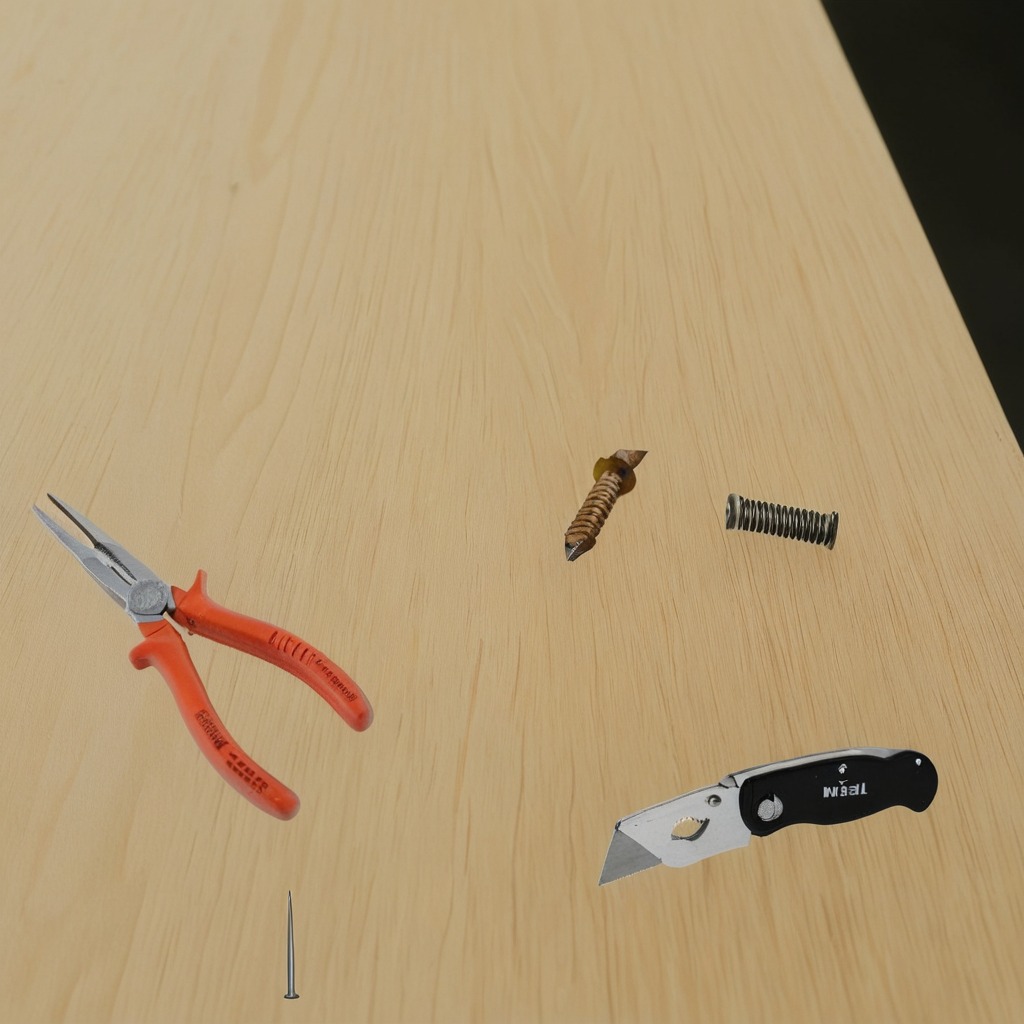
A utility knife, an iron nail, a pair of pliers, and a coiled metal spring are lying on the plywood surface.